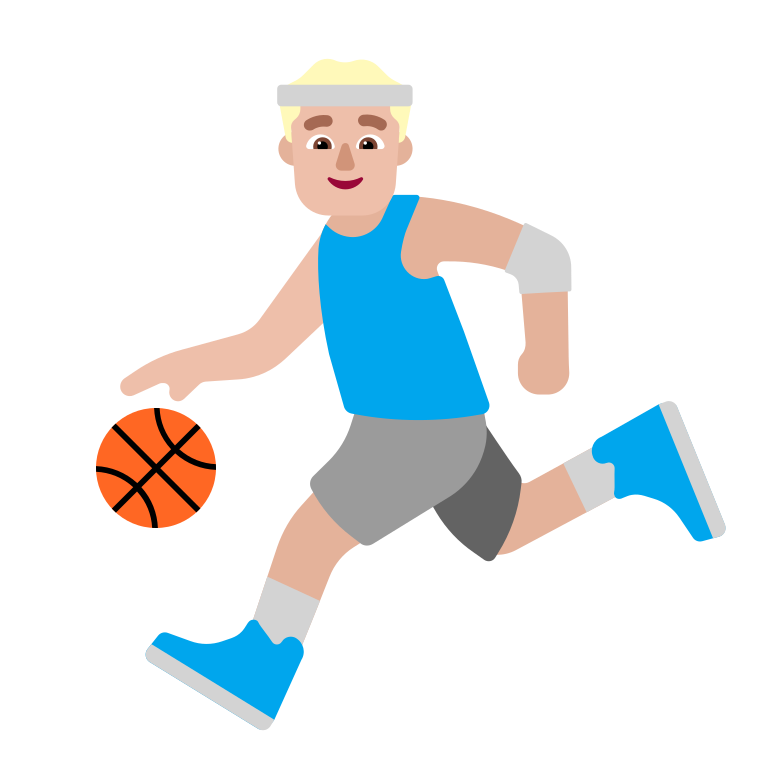
man bouncing ball flat  light